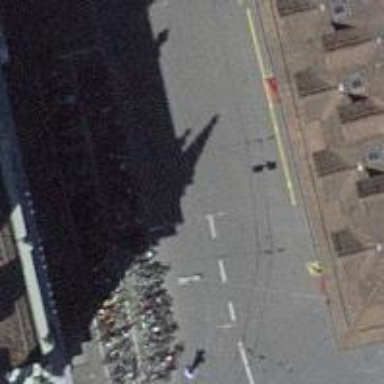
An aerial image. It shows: Bicycle parking area with stands available.